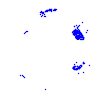
Particle: electron